Question: I'm trying to sort my table with table sorter and it is not working
'''
<html>
<head>
<link rel="stylesheet" href="blueStyle.css" type="text/css" media="print, projection, screen" />
<script src="http://tablesorter.com/jquery-latest.js" type="text/javascript"></script>
<script src="http://tablesorter.com/__jquery.tablesorter.min.js" type="text/javascript"></script>
<script type="text/javascript">
$(document).ready(function() {
$("#myTable").tablesorter();
});
</script>
</head>
<body>
<table id="myTable" class="tablesorter" border="0" cellpadding="0" cellspacing="1">
<thead>
<tr>
<th>Last Name</th>
<th>First Name</th>
<th>Email</th>
<th>Due</th>
<th>Web Site</th>
</tr>
</thead>
<tbody>
<tr>
<td>Smith</td>
<td>John</td>
<td>jsmith@gmail.com</td>
<td>$50.00</td>
<td>http://www.jsmith.com</td>
</tr>
<tr>
<td>Bach</td>
<td>Frank</td>
<td>fbach@yahoo.com</td>
<td>$50.00</td>
<td>http://www.frank.com</td>
</tr>
<tr>
<td>Doe</td>
<td>Jason</td>
<td>jdoe@hotmail.com</td>
<td>$100.00</td>
<td>http://www.jdoe.com</td>
</tr>
<tr>
<td>Conway</td>
<td>Tim</td>
<td>tconway@earthlink.net</td>
<td>$50.00</td>
<td>http://www.timconway.com</td>
</tr>
</tbody>
</table>
</body>
</html>
'''
The styling seem to work, but there is not sorting.
This is what the table looks like at the moment.

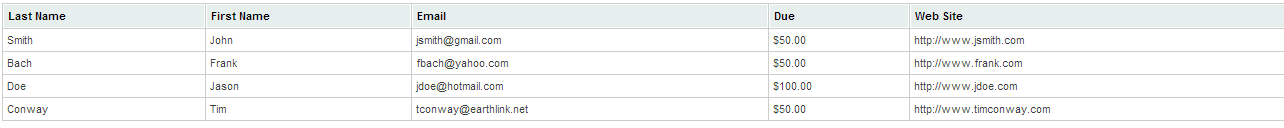
Answer: You forgot to close a script tag '</script>' :
'''
<script src="http://tablesorter.com/__jquery.tablesorter.min.js" type="text/javascript"/>
'''
Correct markup :
'''
<script src="http://tablesorter.com/__jquery.tablesorter.min.js" type="text/javascript"/></script>
'''
I copied you code, added '</script>' and it works for me. Also jquery file from <URL>, consider using other cdn like //code.jquery.com/jquery-1.10.2.min.js or googleapis